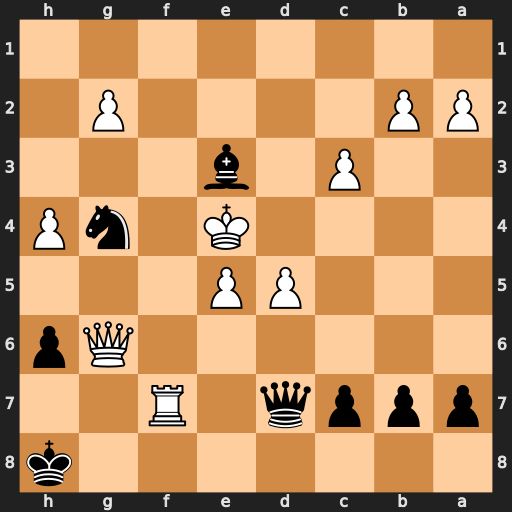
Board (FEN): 7k/pppq1R2/6Qp/3PP3/4K1nP/2P1b3/PP4P1/8
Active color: b
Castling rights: -
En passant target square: -
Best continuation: Qa4+ Kf3 Nxe5+ Kxe3 Nxg6